Question: I am developing Earthquake Risk Analysis Software. In this application, I have to use some maps to show the layout of places that are most vulnerable to seismic activities based on some calculations.
For maps that show danger zones MapWinGis is known to me but I was thinking that can I use some other library or control that is more powerful and yet provides some excellent features.
Can I use google maps? What are other viable alternatives?

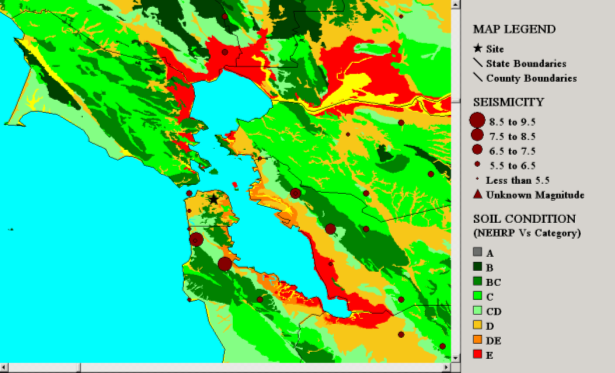
Answer: Free and open source
- <URL>
Commercial
- <URL>
See also the question <URL>